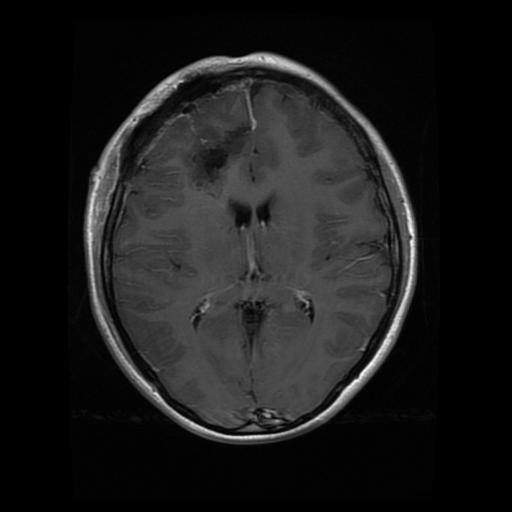
Label: glioma